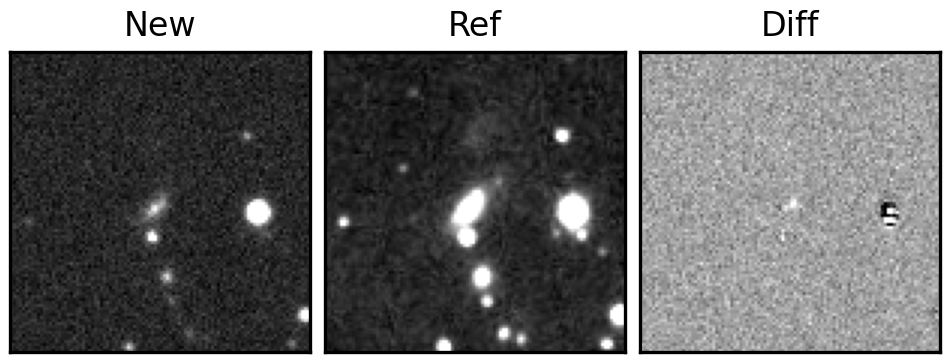
Label: real